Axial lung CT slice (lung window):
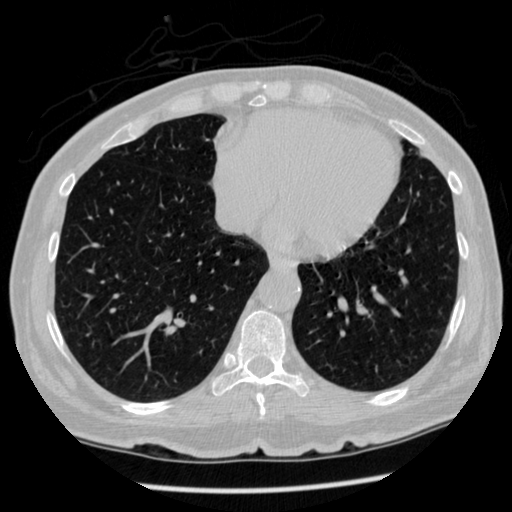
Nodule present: no